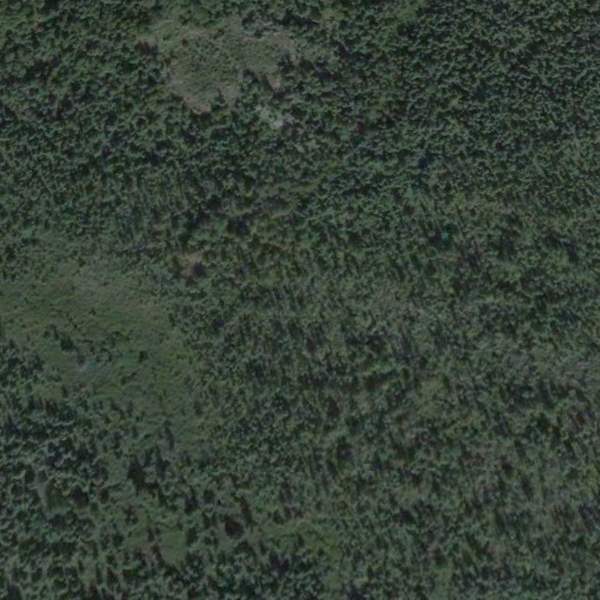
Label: Forest